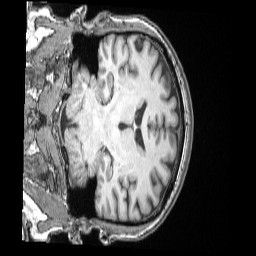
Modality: T1w
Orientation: coronal
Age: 46
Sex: male
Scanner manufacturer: siemens
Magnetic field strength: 3 T
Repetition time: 2 s
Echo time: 0.00339 s